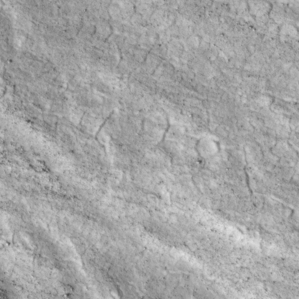
Label: non_frost